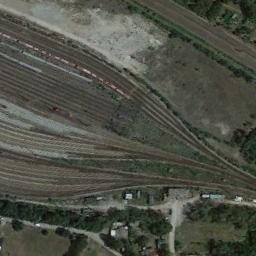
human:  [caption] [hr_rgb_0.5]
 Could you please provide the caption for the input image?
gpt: The railway station is next to some trees and grass .

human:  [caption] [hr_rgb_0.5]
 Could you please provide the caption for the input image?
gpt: The railway station with lots of railways is surrounded by the wasteland .

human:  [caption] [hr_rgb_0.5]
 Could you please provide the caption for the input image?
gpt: There is a fully equipped railway station in the suburbs .

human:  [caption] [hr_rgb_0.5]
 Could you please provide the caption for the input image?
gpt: Many buildings of different shapes and sizes are beside the railway station .

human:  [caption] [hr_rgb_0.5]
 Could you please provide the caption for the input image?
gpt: There are some green trees beside the railway station .